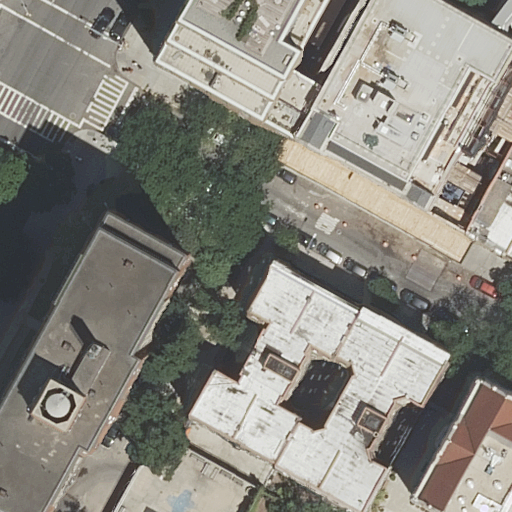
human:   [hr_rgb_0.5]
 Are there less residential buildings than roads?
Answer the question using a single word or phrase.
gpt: no

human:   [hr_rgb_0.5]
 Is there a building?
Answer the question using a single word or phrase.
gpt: yes

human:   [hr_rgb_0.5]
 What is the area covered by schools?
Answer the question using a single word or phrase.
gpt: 2080m2

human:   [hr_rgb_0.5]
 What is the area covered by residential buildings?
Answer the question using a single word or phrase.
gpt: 6049m2

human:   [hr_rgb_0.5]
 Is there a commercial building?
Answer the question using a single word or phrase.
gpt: no

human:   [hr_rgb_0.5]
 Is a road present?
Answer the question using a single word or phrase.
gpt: yes

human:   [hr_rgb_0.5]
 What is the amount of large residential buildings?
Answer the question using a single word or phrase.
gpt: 4

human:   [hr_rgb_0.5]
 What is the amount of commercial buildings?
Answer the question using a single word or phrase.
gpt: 0

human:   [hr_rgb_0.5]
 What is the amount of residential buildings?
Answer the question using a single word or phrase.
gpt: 10

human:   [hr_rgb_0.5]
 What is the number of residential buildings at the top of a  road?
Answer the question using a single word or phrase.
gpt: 3

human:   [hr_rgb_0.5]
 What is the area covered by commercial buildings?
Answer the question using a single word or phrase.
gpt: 0m2

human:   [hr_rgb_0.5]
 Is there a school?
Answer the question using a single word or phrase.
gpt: yes

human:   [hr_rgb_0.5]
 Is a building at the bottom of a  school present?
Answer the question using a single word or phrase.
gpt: yes

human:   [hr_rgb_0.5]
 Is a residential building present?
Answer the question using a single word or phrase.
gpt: yes

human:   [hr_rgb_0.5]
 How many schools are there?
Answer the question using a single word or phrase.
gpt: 2

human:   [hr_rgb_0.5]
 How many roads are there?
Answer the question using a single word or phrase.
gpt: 3

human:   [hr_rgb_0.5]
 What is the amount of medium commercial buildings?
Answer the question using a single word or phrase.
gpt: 0

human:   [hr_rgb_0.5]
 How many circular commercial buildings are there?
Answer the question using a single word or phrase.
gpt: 0

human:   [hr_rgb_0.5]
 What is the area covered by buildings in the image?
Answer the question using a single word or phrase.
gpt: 6081m2

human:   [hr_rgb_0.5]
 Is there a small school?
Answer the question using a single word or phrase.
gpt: no

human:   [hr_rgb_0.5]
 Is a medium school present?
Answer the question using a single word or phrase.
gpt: yes

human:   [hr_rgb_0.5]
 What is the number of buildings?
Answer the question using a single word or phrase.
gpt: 11

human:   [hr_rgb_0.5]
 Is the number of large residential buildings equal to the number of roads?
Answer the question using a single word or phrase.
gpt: no

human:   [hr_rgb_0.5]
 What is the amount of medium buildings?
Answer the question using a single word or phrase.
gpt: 2

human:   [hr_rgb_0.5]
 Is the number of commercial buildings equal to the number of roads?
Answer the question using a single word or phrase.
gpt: no

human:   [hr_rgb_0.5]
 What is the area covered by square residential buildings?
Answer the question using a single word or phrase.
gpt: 0m2

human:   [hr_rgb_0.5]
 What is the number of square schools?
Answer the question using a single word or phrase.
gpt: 0

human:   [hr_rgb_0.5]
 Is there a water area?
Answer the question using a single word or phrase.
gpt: no

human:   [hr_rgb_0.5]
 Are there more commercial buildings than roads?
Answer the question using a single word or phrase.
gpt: no

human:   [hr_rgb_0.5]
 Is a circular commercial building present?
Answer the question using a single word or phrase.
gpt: no

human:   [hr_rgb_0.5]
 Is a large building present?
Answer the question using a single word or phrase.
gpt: yes

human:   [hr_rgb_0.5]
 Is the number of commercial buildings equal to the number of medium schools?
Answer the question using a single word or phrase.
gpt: no

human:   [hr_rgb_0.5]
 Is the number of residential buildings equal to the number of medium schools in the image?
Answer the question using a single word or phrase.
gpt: no

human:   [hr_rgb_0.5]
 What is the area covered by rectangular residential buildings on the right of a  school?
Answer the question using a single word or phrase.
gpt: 0m2

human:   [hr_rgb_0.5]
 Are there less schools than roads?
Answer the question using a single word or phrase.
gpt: yes

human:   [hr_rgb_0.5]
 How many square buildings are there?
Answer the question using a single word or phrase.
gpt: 0

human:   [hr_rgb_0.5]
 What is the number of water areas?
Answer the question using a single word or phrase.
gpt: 0

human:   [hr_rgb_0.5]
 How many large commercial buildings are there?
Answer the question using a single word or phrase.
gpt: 0

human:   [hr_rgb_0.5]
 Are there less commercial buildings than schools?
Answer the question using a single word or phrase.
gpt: yes

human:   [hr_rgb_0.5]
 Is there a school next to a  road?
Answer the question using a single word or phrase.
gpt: yes

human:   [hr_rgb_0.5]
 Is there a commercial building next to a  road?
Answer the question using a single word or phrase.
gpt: no

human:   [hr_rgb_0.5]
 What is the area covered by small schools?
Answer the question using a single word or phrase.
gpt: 0m2

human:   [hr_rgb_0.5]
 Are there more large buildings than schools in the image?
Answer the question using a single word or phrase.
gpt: yes

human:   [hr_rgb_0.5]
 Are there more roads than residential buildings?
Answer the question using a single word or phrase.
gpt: no

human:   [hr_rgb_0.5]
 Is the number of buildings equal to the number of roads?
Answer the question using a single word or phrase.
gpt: no

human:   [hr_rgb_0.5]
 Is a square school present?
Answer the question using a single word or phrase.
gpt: no

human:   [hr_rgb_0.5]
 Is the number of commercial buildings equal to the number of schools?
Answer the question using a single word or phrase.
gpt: no

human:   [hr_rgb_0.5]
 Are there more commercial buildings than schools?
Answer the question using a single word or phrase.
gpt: no

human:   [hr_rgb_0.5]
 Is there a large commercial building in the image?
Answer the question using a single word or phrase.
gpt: no

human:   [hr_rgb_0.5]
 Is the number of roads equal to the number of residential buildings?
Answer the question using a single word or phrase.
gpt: no

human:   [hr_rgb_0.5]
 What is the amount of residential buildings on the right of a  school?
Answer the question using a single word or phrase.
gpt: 0

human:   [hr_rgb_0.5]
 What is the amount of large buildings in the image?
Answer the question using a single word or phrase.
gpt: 4

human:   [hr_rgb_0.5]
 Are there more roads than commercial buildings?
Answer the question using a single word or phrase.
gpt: yes

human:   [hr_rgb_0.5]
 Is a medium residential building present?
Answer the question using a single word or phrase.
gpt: yes

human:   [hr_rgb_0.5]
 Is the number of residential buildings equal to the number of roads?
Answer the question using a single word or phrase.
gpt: no

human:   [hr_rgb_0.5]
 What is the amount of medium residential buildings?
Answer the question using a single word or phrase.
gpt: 2

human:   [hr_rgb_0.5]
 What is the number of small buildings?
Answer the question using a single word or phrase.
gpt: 5

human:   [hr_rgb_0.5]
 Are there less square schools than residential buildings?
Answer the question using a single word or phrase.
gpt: yes

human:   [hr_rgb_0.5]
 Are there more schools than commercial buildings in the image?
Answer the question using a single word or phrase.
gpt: yes

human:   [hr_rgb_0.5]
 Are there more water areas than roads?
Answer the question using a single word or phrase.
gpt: no

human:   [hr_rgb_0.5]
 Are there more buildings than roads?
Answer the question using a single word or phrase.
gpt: yes

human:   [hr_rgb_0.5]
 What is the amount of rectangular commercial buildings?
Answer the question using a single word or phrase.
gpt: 0

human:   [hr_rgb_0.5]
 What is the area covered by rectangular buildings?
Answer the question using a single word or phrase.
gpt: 1461m2

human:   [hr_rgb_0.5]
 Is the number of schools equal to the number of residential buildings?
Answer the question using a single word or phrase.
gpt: no